Field crop: maize
Growth stage: 1
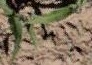
Species: maize